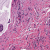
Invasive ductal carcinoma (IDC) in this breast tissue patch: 0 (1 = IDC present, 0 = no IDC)